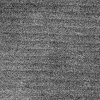
Atmospheric dust classification: dusty